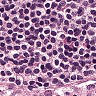
Metastatic tissue present: no